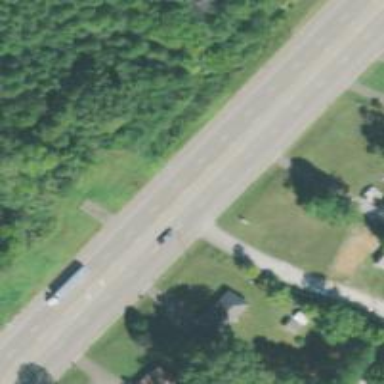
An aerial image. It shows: Primary highway.